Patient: sex F, age 37
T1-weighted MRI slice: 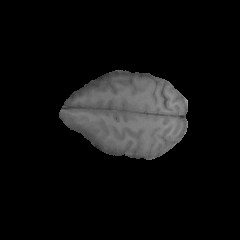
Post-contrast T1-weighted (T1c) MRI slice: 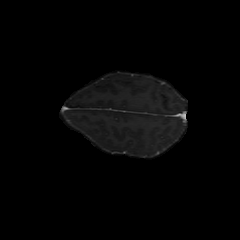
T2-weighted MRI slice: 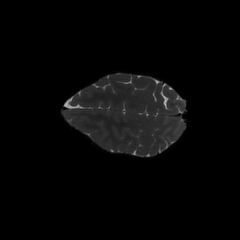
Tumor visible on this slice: no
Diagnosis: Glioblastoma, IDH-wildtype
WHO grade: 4